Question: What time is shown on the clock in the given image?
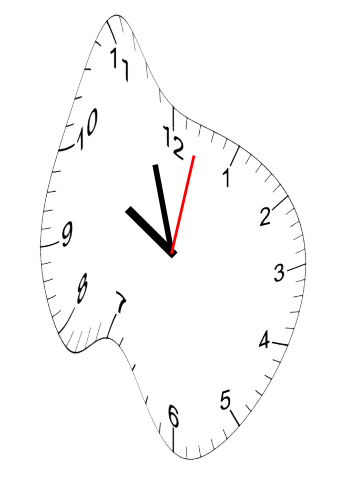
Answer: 09:57:02